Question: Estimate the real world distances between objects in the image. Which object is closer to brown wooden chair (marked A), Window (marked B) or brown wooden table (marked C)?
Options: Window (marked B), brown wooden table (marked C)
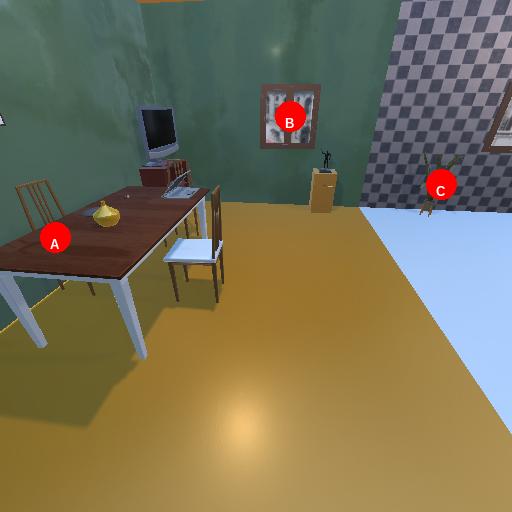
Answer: Window (marked B)